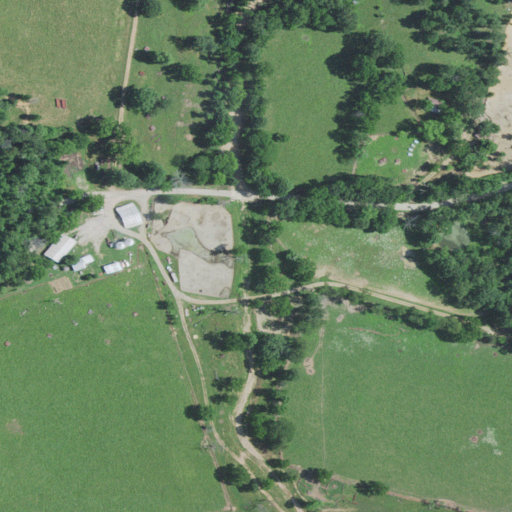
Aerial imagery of valley in Missouri named Wiley King Hollow containing pasture, deciduous forest, open development, and low intensity development